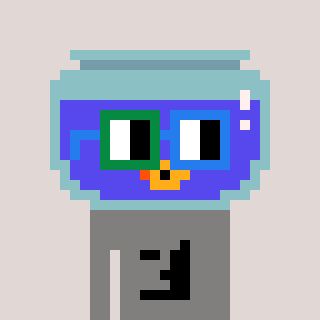
a pixel art character with square green and blue glasses, a goldfish-shaped head and a bluegrey-colored body on a warm background